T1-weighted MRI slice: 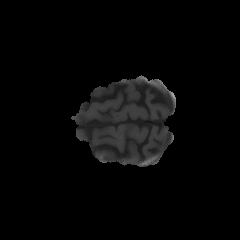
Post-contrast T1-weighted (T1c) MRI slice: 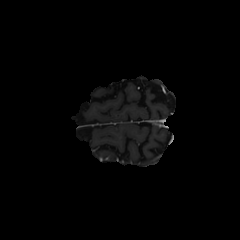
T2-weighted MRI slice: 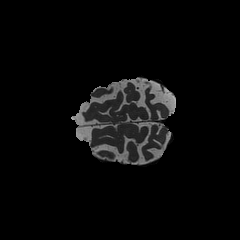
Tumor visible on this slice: no